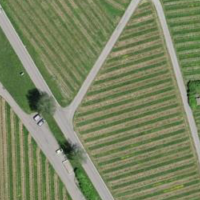
EUNIS habitat code: 40
Species observed at this site:
Cornus sanguinea